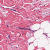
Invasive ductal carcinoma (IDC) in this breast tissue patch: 0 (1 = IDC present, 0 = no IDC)